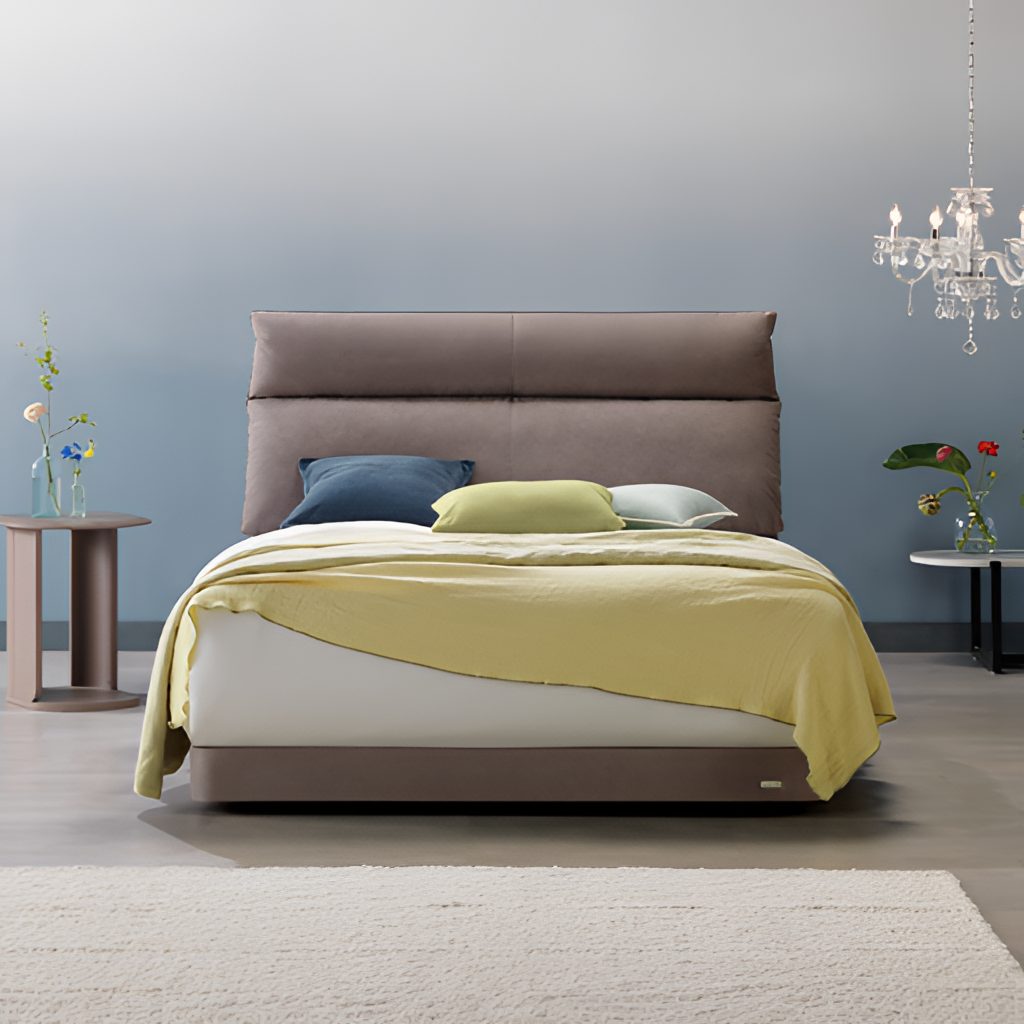
fabric bed, bedroom, wood flooring, with plank pattern, modern, blue paint wallpaper, with solid pattern